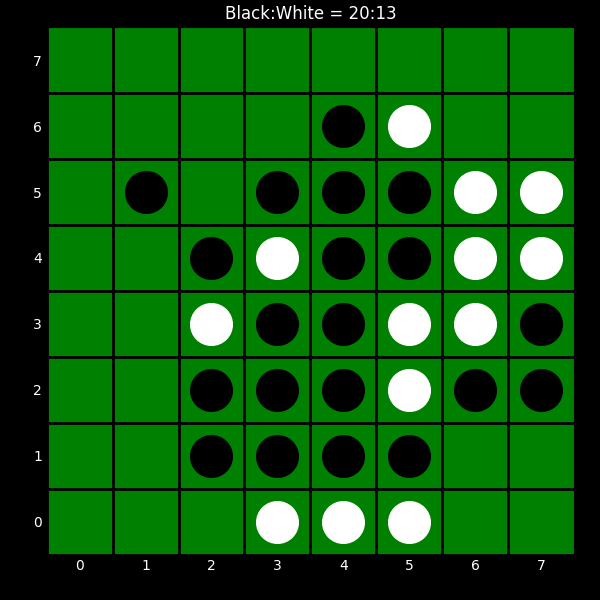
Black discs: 20
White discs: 13